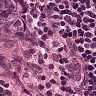
Metastatic tissue present: yes